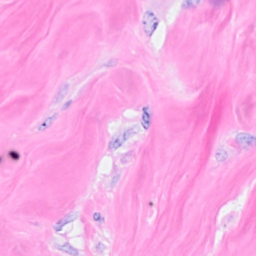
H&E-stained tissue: Breast